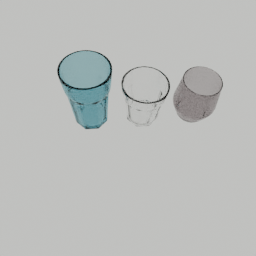
Label: tools